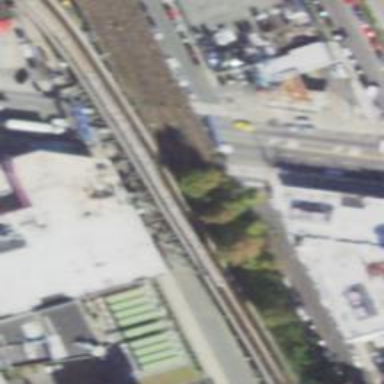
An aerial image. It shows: Disused railway.